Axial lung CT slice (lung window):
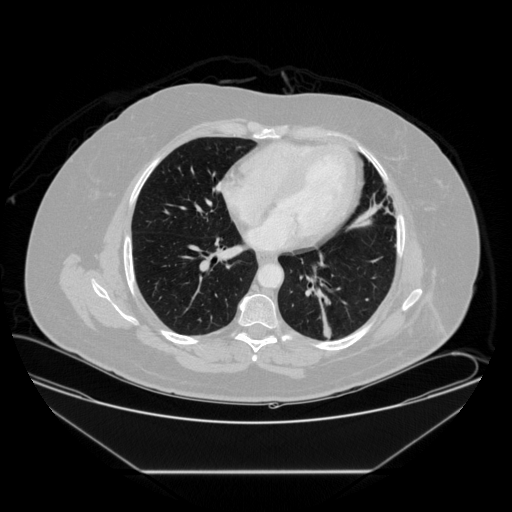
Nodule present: no